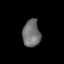
Tissue: lung
Cell type: Others
Senescence score: 0.2377
Nuclear area (px): 471
Mean DAPI intensity: 112.539